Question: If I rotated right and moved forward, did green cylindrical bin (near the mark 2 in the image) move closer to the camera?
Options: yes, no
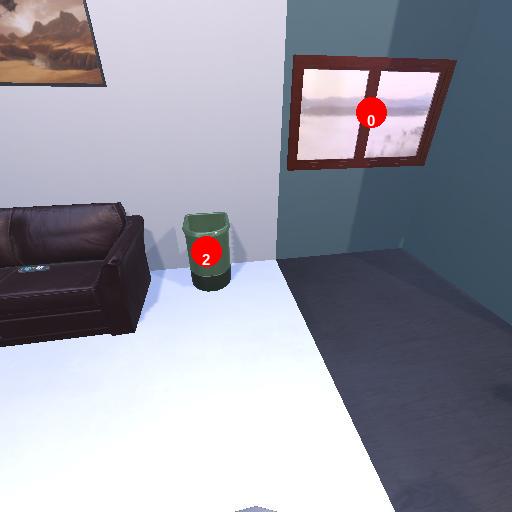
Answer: yes